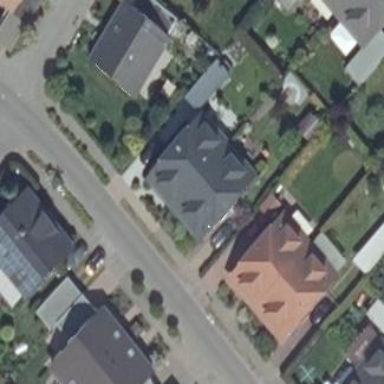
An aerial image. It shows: Semidetached house.